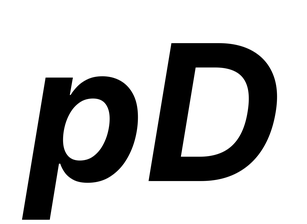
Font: Inter-Italic_Bold_Italic